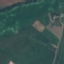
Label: Pasture